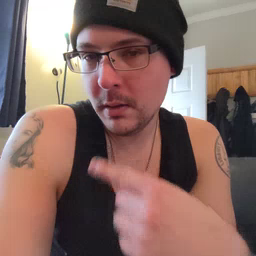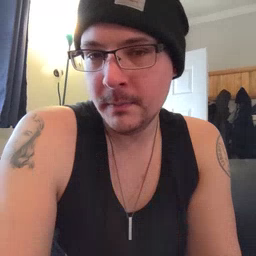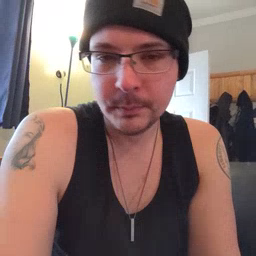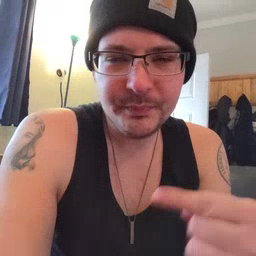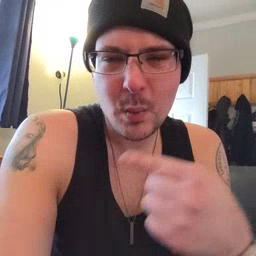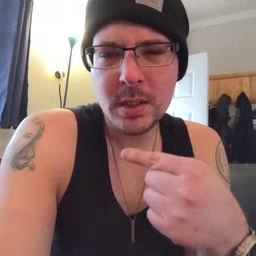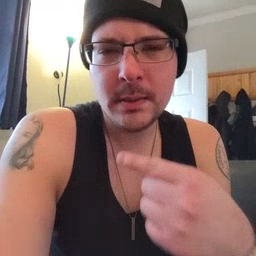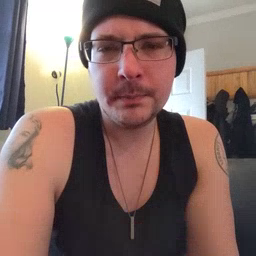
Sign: owie